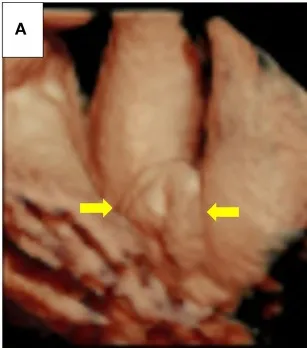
(A) Fetal ultrasonography in Case 1. Labia majora-like and clitoris-like structures were observed (yellow arrows).
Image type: radiology (ultrasound)